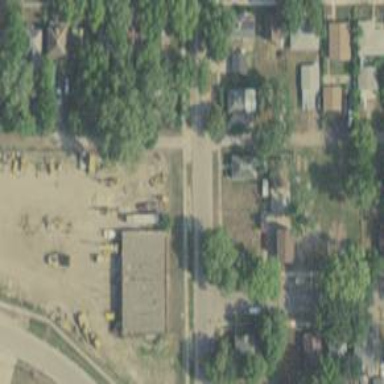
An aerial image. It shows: Alley classified as service road.